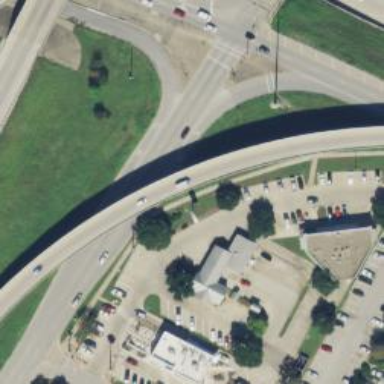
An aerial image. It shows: Secondary road with frontage road.